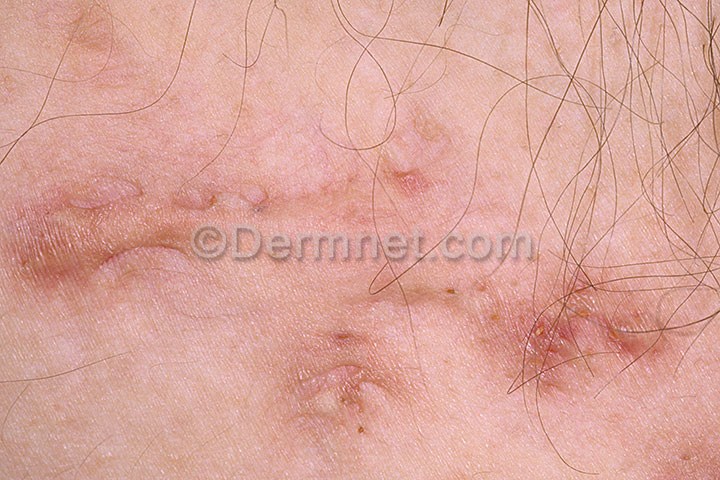
Disease: Acne and Rosacea Photos